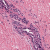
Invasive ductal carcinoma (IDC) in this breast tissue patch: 0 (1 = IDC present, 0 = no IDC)